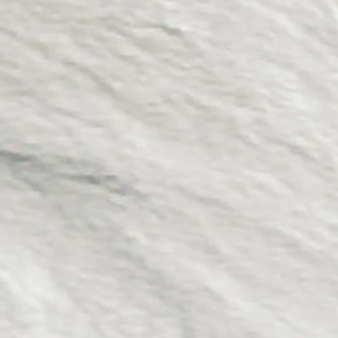
Label: other